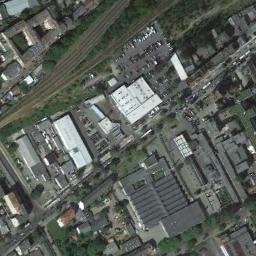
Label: industrial_area